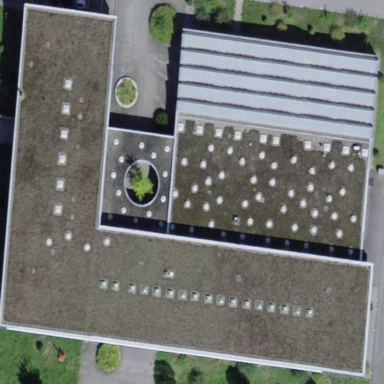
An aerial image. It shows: School building.